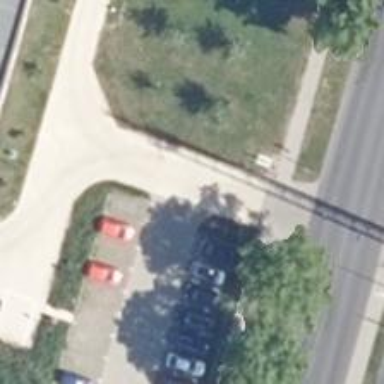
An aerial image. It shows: Road serving as parking aisle.